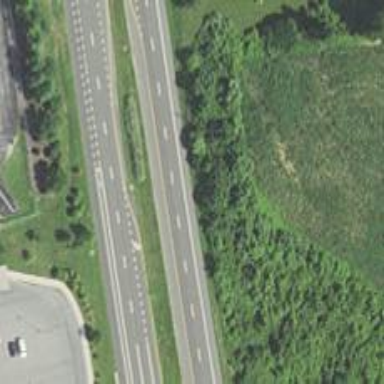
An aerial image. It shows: Trunk highway.